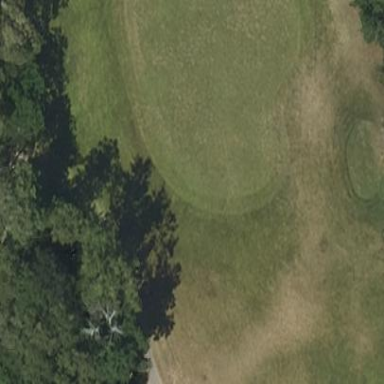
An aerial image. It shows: Scenic golf fairway.